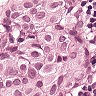
Metastatic tissue present: yes